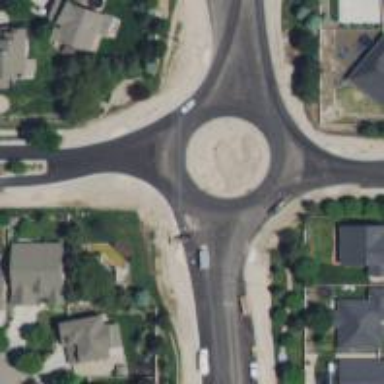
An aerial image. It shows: Asphalt road that is secondary route leading to roundabout.